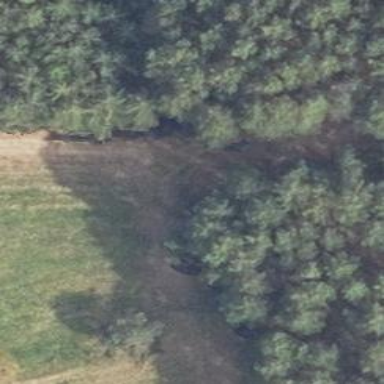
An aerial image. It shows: Hunting stand.